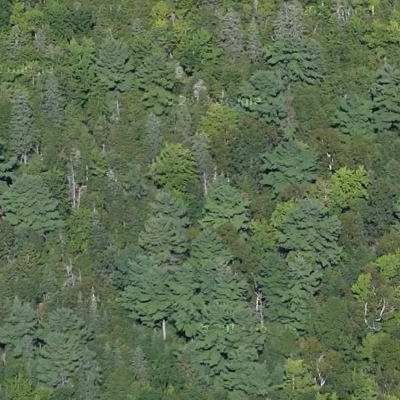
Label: eForest